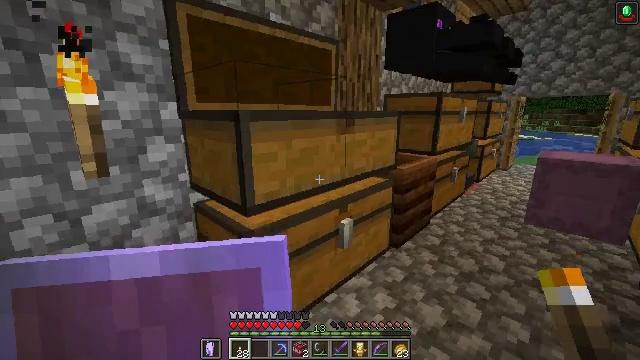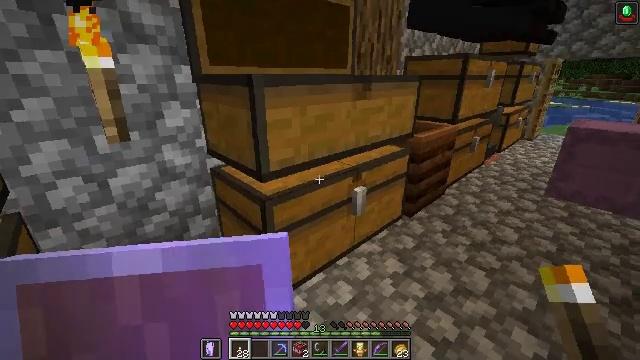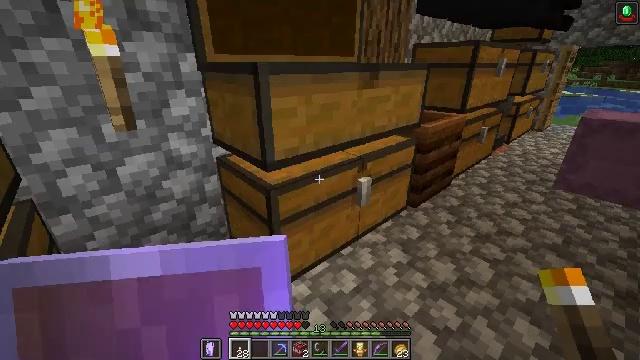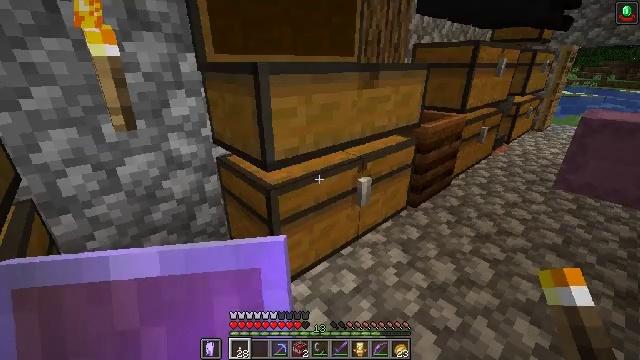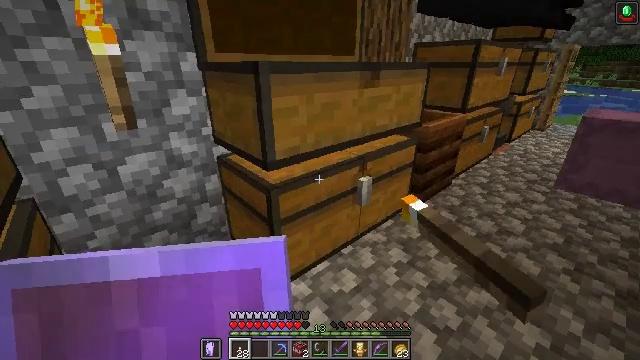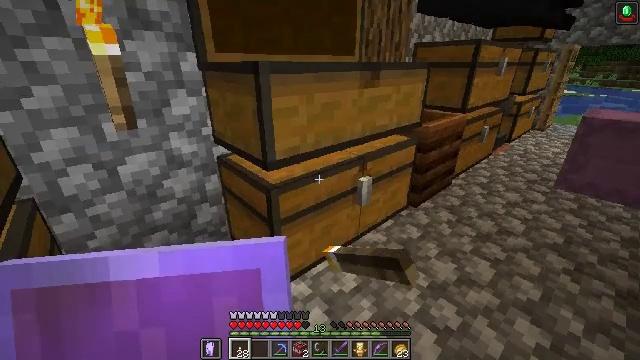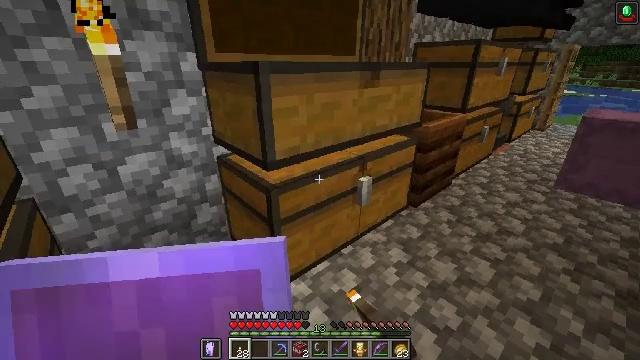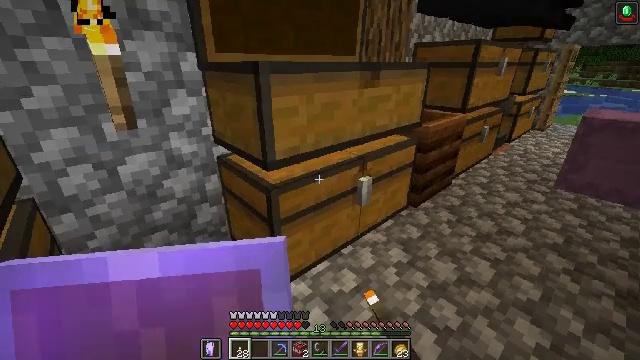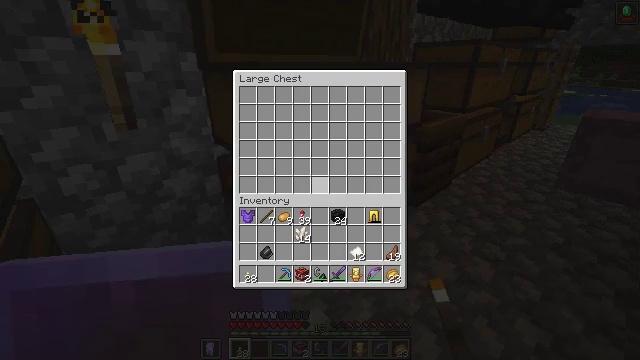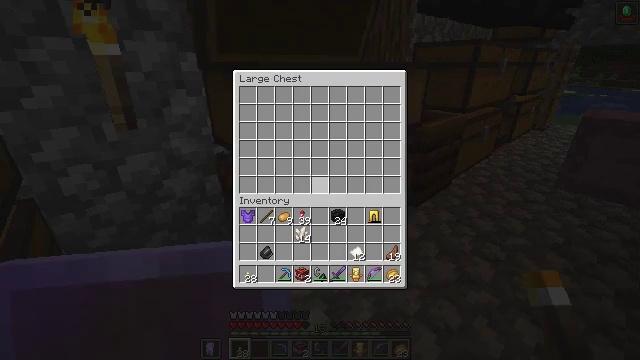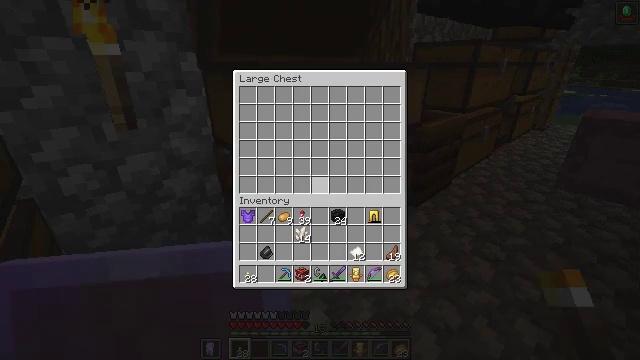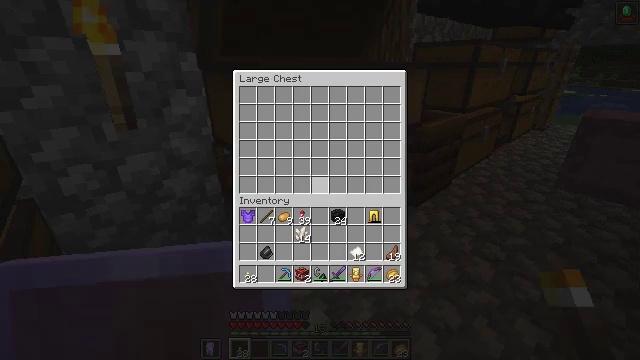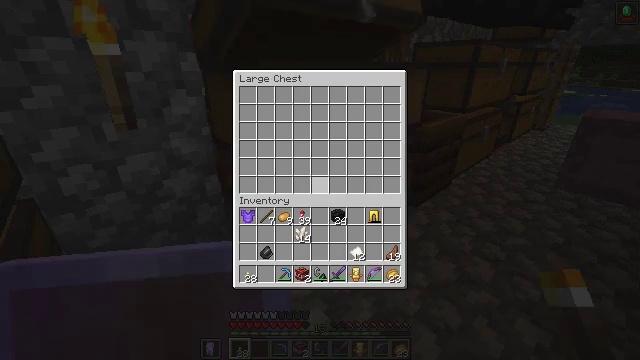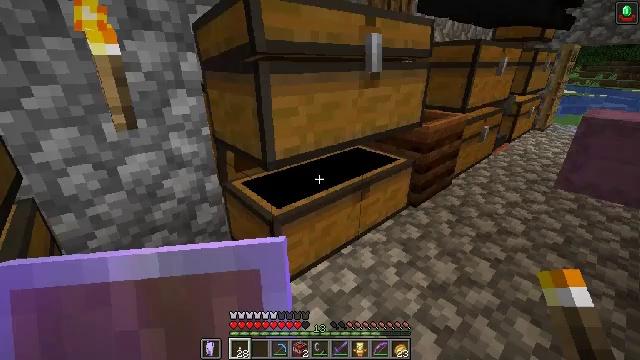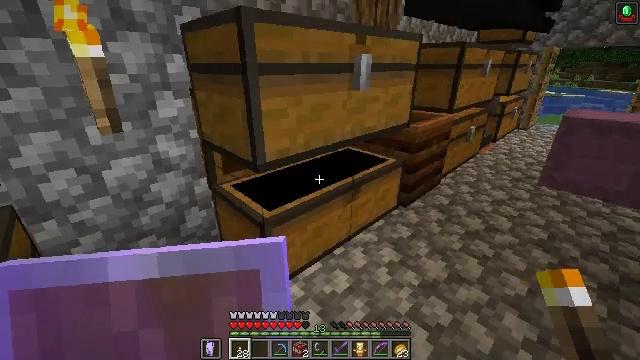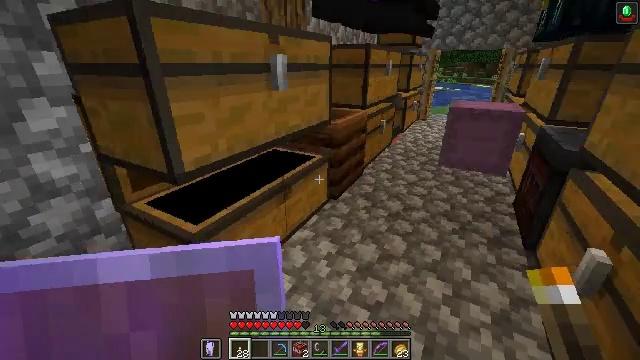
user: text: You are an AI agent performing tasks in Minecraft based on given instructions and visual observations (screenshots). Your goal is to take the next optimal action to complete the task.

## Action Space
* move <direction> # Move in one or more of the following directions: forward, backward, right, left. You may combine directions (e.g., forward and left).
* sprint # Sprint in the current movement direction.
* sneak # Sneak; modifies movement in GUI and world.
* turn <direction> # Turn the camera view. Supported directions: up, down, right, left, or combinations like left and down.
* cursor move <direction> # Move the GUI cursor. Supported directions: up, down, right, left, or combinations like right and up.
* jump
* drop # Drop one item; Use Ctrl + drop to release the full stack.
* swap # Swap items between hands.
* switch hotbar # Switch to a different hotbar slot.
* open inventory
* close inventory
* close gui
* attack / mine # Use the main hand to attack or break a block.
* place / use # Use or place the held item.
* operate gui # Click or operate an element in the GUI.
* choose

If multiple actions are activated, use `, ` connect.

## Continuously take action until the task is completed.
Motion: motion action
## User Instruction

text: Use the furnace to create netherite scrap.
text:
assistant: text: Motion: turn left and down, open inventory
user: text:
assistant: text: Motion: turn left and down
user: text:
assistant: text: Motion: use / place
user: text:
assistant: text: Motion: use / place
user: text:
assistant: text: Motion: use / place
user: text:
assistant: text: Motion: no_op
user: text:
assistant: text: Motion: no_op
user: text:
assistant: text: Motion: no_op
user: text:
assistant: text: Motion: no_op
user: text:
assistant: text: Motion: no_op
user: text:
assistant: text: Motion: no_op
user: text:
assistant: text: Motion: no_op
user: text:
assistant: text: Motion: close inventory
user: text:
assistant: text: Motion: turn right, close inventory
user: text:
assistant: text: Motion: turn right
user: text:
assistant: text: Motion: move forward, turn right and up
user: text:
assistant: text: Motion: move forward, turn right and up
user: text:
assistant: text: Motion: move forward, turn right
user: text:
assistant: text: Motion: move forward, turn right
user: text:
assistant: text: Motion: move forward, turn right
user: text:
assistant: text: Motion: move forward
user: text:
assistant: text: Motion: move forward
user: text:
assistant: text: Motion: move forward
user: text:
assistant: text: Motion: move forward, turn right
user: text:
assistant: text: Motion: move forward, turn right
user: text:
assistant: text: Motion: move forward, turn right
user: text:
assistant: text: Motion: move forward, turn right
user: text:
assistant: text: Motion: move forward and move left, turn right and down
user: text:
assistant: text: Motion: move forward and move left, turn right and down
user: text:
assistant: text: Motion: move forward and move left, turn right and down